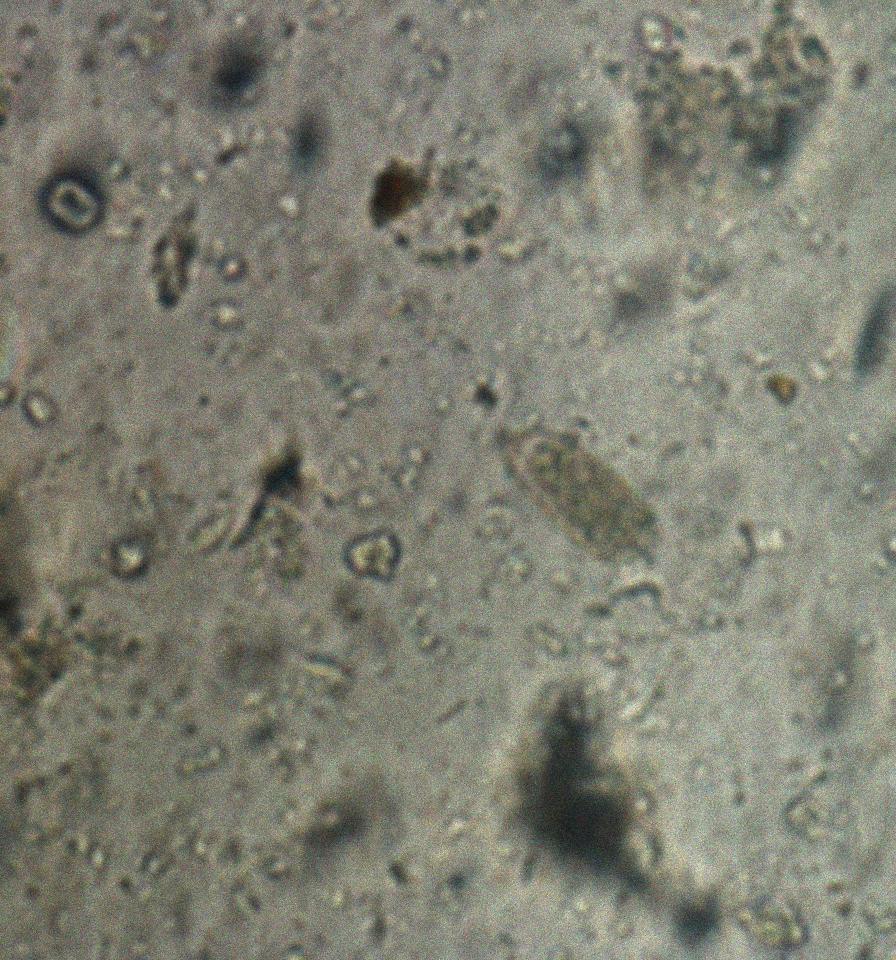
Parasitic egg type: Capillaria philippinensis